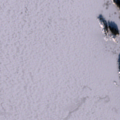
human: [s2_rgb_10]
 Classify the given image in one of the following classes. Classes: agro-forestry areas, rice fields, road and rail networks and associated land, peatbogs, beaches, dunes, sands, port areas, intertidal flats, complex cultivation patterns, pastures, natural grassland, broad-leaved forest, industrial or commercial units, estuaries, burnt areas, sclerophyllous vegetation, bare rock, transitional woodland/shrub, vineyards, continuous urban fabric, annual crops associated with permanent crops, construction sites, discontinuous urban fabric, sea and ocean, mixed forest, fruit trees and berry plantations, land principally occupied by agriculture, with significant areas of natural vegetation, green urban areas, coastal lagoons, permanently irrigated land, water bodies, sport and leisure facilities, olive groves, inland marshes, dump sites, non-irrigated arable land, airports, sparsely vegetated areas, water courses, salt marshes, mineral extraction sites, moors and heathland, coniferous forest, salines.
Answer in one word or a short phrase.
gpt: coniferous forest, mixed forest, sea and ocean